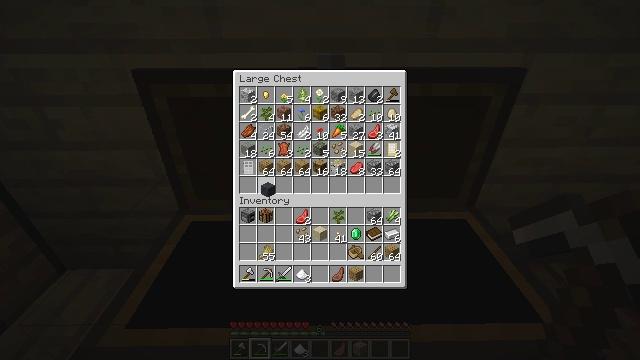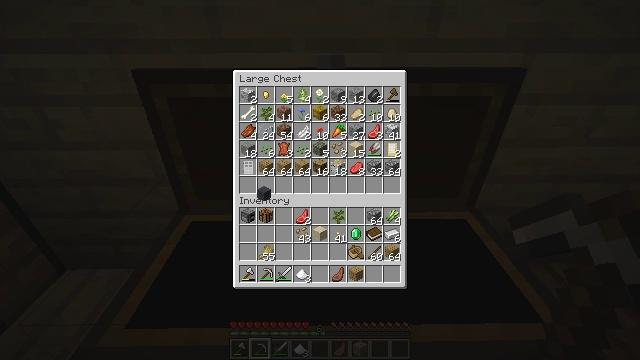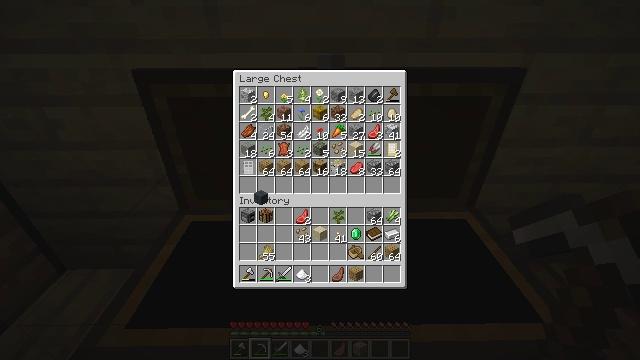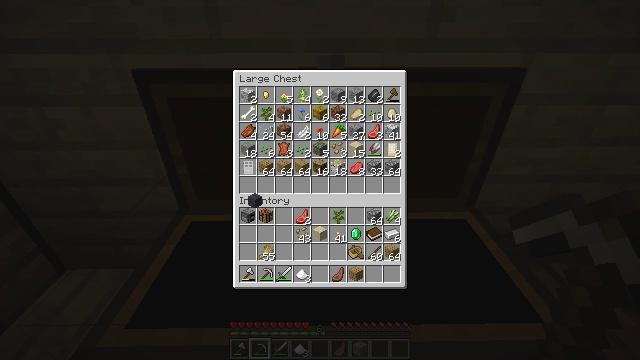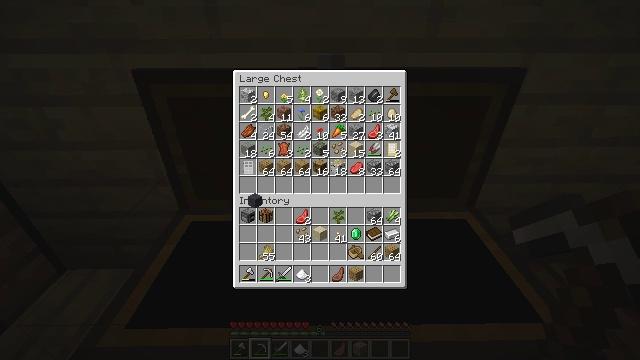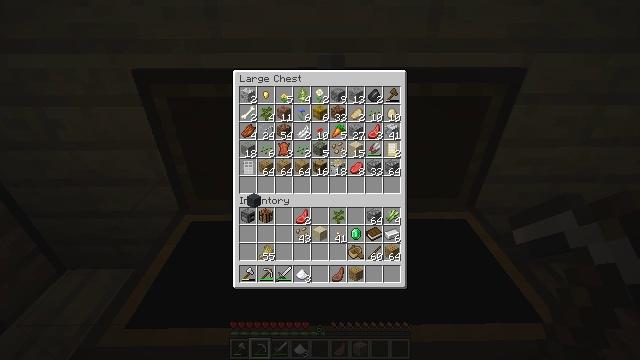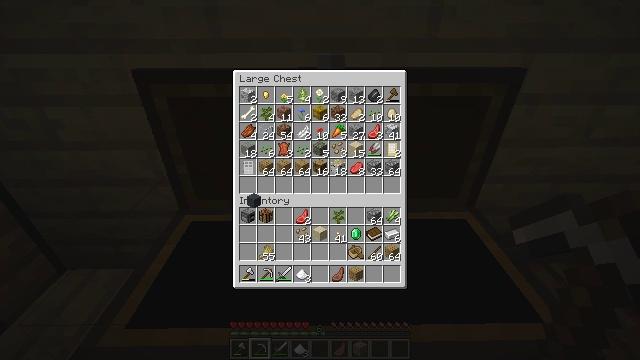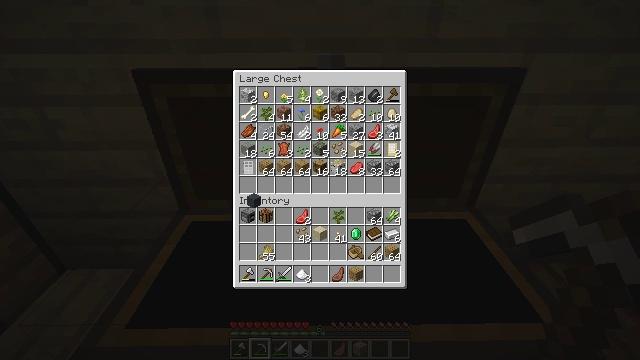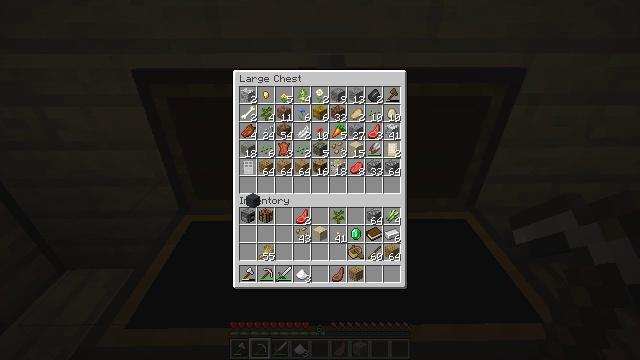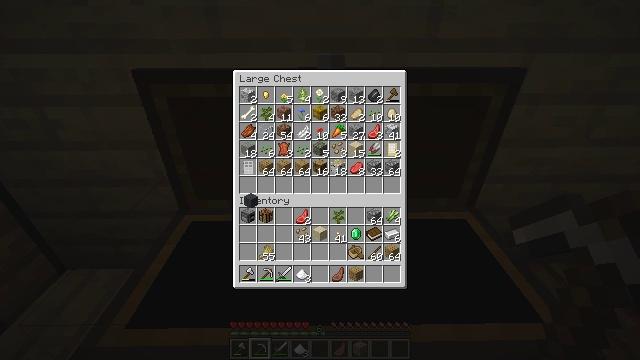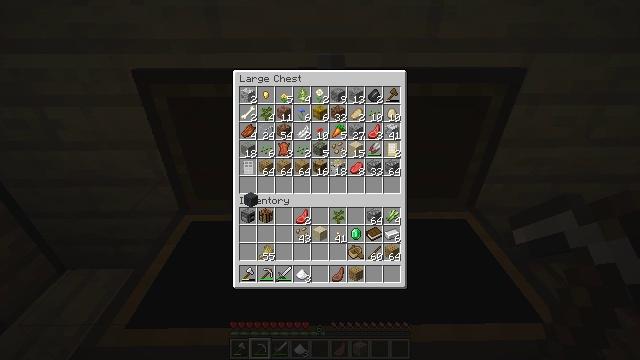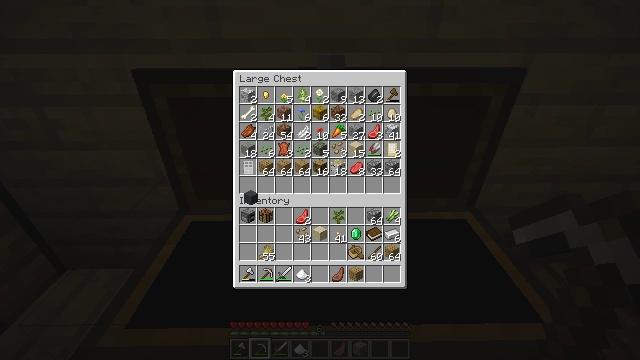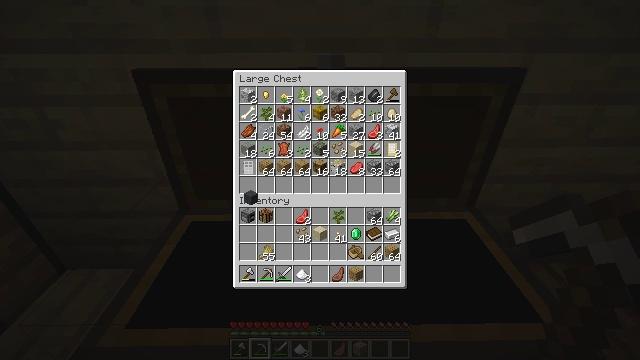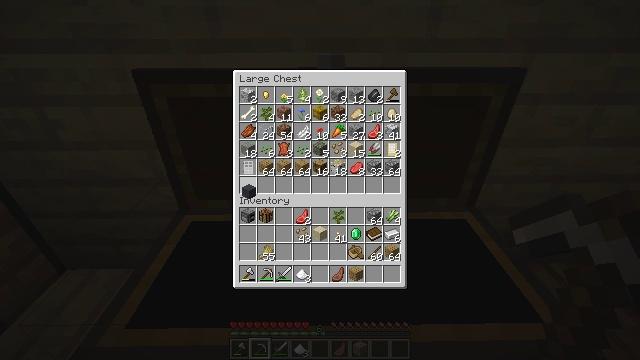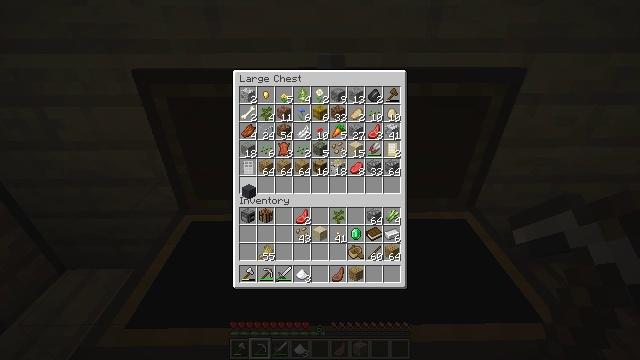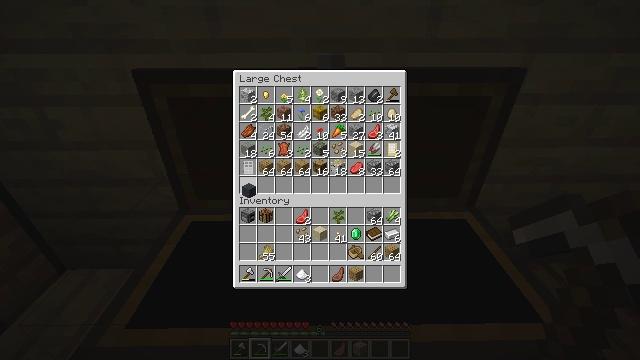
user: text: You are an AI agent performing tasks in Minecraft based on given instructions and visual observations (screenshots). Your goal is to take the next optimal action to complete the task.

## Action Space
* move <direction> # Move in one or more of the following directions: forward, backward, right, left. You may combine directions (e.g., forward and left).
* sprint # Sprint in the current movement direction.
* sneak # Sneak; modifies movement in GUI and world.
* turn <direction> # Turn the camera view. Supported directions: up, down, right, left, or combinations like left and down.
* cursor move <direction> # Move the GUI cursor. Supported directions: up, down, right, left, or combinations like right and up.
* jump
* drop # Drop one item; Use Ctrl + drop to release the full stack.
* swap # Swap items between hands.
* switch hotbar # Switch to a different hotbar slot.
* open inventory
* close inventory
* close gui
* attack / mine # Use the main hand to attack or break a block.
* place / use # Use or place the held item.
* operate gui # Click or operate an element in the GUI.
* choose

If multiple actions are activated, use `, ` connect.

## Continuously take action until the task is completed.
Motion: motion action
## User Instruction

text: Remove a cooked porkchop from the inventory.
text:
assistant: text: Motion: no_op
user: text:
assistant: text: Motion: no_op
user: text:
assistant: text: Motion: no_op
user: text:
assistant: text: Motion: no_op
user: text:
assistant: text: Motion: no_op
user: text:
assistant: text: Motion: no_op
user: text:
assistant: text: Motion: no_op
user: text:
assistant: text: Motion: no_op
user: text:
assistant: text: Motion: no_op
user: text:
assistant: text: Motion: no_op
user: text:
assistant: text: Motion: no_op
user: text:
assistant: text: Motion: no_op
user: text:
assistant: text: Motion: no_op
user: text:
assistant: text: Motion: no_op
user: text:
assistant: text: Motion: no_op
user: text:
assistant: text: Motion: no_op
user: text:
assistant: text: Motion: operate gui
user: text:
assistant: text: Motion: operate gui
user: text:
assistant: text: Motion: operate gui
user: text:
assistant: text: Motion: no_op
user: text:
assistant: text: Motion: no_op
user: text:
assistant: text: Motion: cursor move down
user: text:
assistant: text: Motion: cursor move down
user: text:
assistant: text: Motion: cursor move down
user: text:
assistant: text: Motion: cursor move down
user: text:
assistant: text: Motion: no_op
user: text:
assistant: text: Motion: no_op
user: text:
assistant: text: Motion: no_op
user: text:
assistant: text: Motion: cursor move down
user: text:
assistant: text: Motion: no_op